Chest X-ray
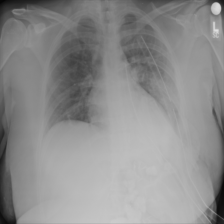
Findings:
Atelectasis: negative
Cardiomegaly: negative
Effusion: negative
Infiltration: negative
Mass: negative
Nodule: negative
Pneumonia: negative
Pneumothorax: negative
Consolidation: negative
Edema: negative
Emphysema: negative
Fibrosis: negative
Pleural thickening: negative
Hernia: negative